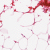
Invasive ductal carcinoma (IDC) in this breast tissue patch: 0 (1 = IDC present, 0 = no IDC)